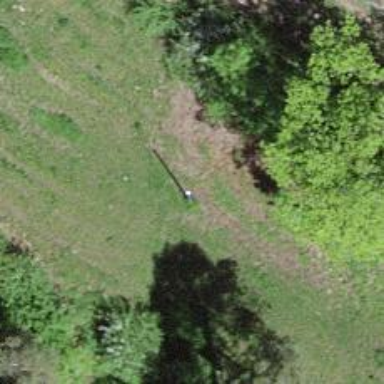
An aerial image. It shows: Power pole.